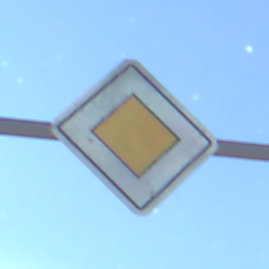
Verkehrszeichen: Vorfahrtsstrasse
Umgebung: Outdoor, Nature
Tageszeit: Night
Wetter: PartlyCloudy
Licht: Natural
Jahreszeit: NotSpecified
Kontrast: HighContrast